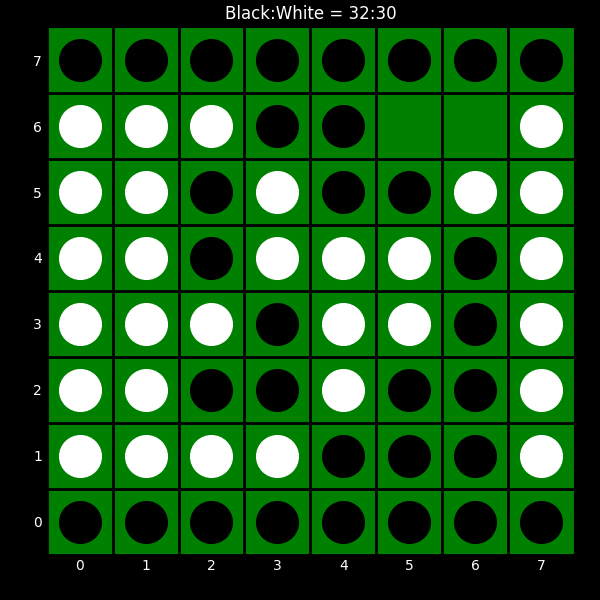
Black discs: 32
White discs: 30